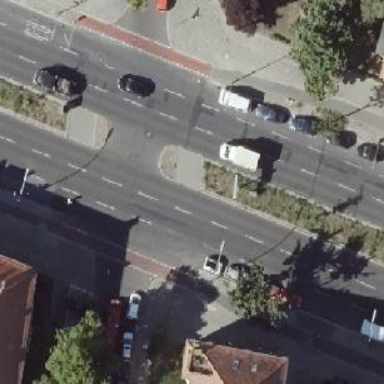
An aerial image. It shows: Uncontrolled crossing with pedestrian island.